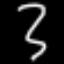
Label: squiggle